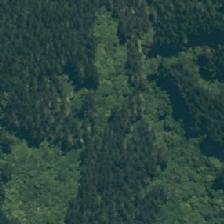
Land cover: broadleaved_indigenous_hardwood